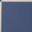
Piece: xx